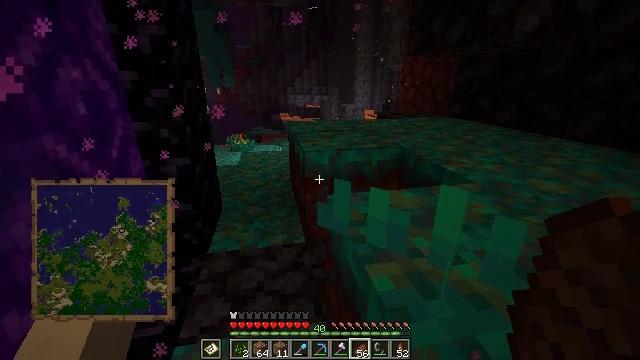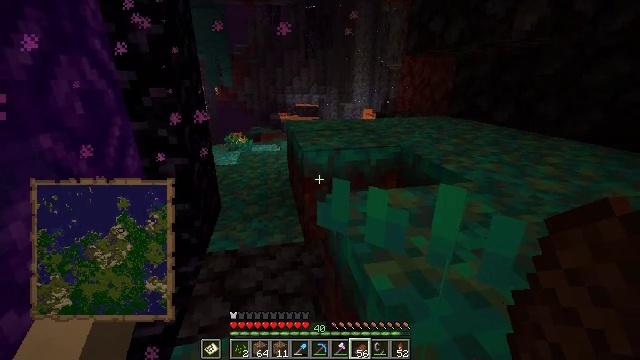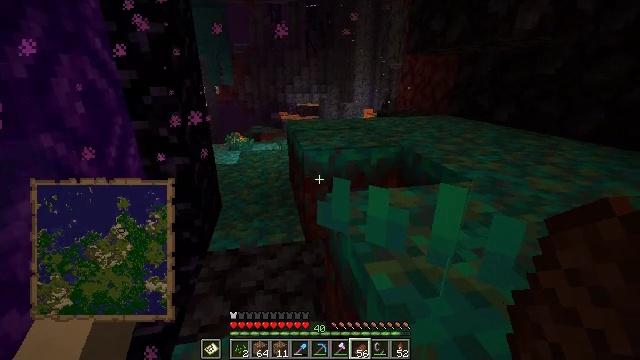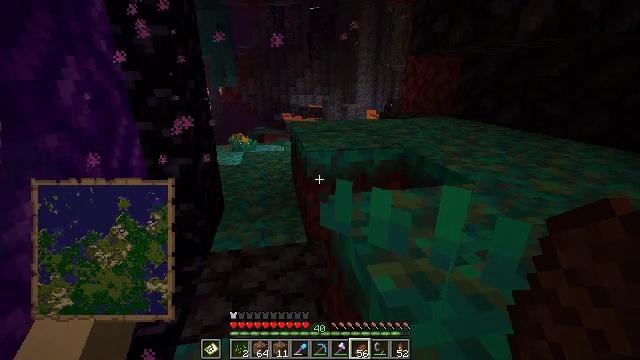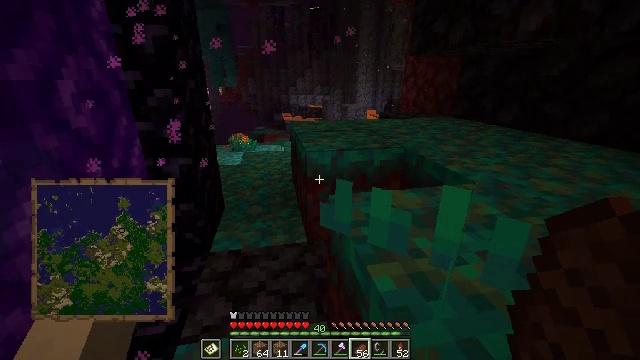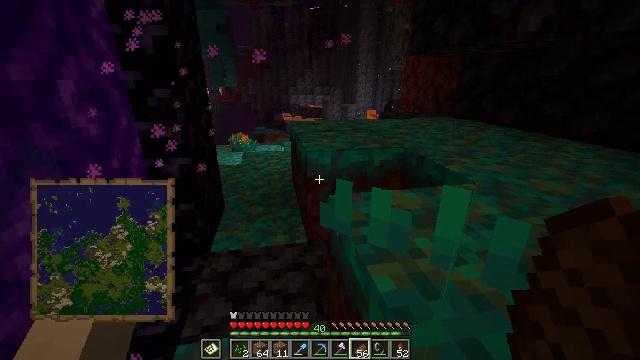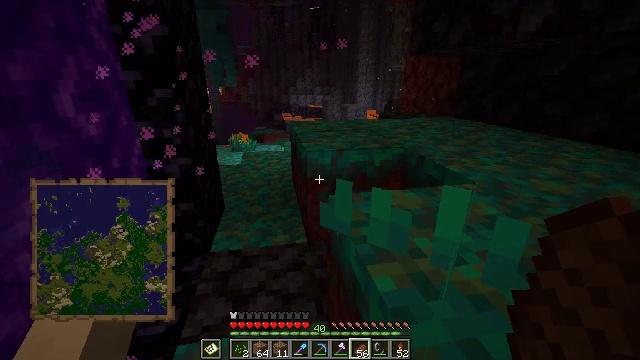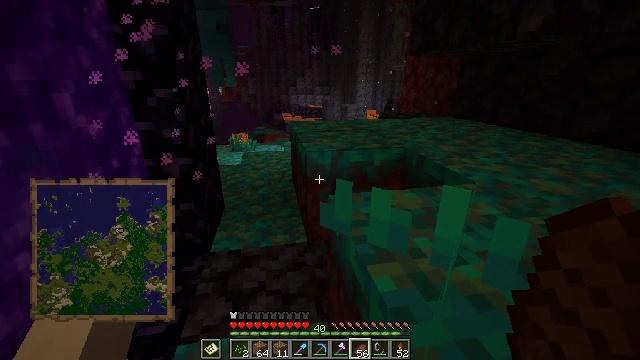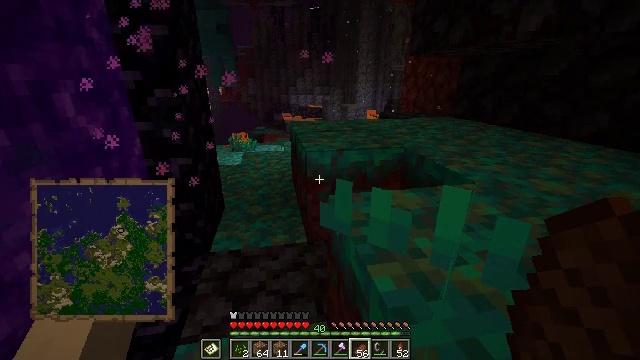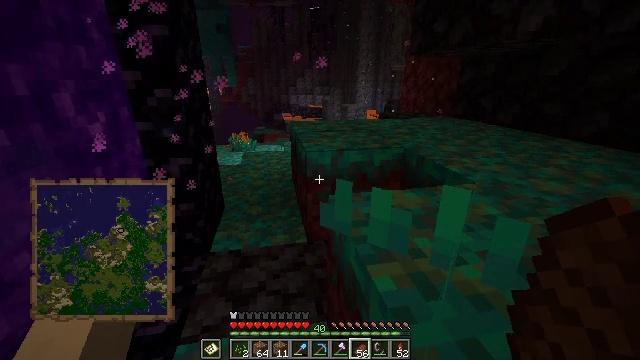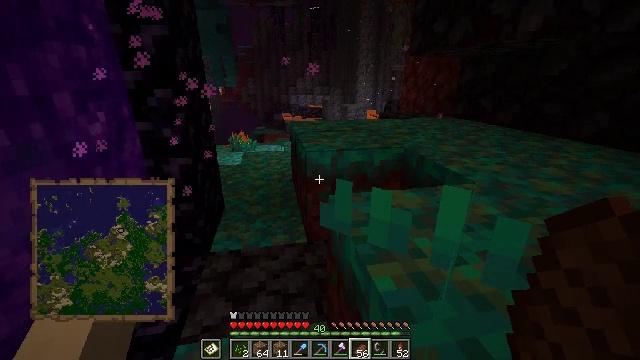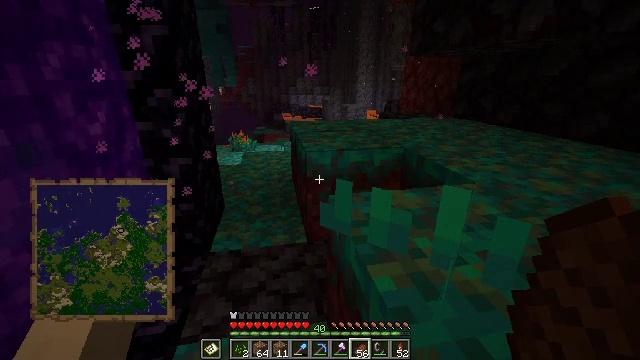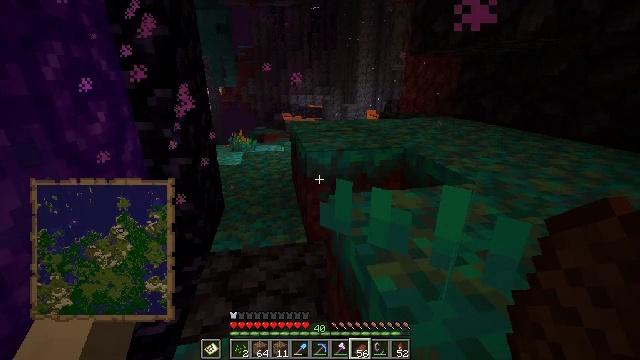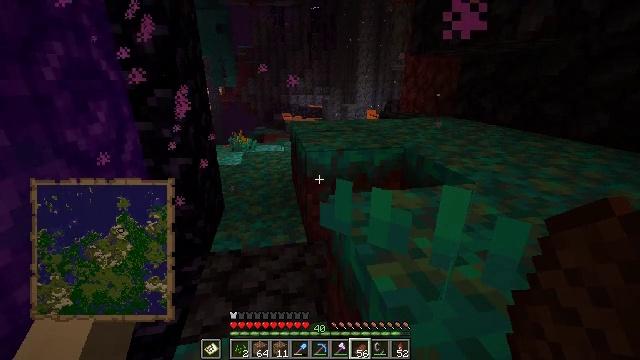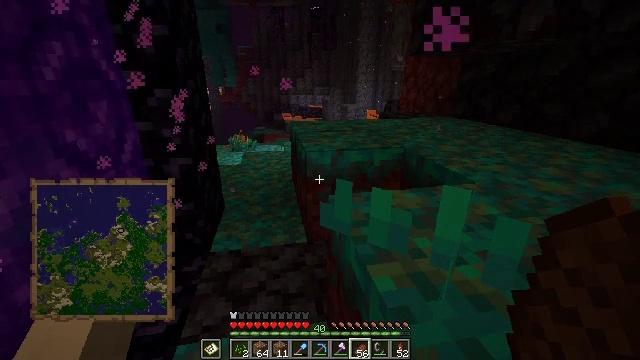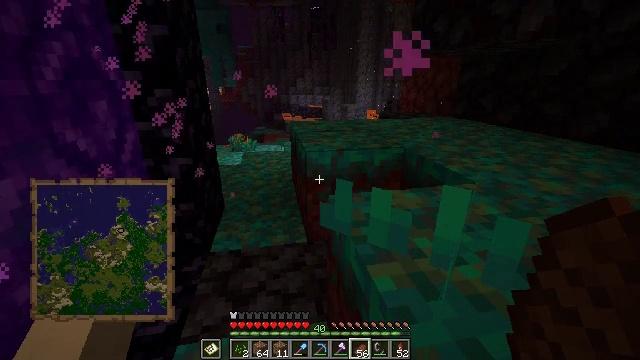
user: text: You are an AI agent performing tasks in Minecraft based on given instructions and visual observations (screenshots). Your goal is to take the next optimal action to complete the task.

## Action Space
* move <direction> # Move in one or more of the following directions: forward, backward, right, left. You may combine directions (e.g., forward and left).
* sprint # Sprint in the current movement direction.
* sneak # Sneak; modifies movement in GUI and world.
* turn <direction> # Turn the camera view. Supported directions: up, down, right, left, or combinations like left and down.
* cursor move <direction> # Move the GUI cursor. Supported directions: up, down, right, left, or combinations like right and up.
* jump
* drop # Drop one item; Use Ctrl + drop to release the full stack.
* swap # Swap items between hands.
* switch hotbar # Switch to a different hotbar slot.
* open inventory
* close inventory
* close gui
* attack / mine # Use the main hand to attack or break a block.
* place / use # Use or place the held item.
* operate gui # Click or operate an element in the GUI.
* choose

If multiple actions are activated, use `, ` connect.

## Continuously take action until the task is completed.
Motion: motion action
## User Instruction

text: Hunt the magma cube.
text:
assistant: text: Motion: no_op
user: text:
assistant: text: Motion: no_op
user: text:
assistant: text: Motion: no_op
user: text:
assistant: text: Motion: no_op
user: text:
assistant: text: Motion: no_op
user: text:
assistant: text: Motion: no_op
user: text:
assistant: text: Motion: no_op
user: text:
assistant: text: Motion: no_op
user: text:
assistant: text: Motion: no_op
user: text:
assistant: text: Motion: no_op
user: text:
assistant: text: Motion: no_op
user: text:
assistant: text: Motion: no_op
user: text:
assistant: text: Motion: no_op
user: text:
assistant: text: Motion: no_op
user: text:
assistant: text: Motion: no_op
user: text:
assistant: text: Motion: no_op
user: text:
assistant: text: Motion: no_op
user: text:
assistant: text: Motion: no_op
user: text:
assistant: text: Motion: no_op
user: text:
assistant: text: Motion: no_op
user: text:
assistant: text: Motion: no_op
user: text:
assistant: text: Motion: no_op
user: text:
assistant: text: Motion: no_op
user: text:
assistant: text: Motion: no_op
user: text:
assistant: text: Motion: no_op
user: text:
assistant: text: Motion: no_op
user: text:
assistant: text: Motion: no_op
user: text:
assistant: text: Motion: no_op
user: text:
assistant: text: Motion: no_op
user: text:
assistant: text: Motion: no_op